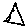
Label: triangle